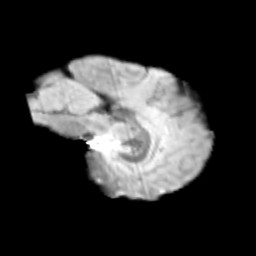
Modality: T2w
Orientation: sagittal
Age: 12
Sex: male
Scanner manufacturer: siemens
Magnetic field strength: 3 T
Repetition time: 3.8 s
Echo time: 0.07 s